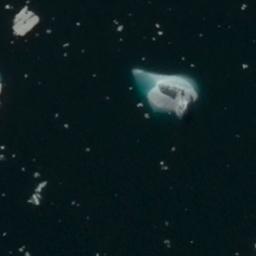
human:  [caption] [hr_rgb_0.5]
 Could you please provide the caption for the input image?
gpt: An ice hummock and some small pieces of ice sea float in the deep blue sea .

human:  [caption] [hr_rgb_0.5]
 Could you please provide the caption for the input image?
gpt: Two irregular pieces of ice and sparse crushed ice float on the blue sea .

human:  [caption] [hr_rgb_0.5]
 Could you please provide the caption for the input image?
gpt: The sea is surrounded by sea ice .

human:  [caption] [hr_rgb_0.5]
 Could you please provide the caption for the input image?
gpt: There are many ice on the deep blue sea .

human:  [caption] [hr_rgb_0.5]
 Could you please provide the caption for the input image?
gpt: There are two blocks of sea ice .